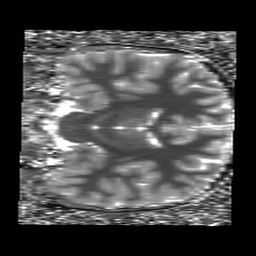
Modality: T1map
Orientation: coronal
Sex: female
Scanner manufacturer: siemens
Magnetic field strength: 3 T
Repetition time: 5 s
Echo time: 0.00355 s